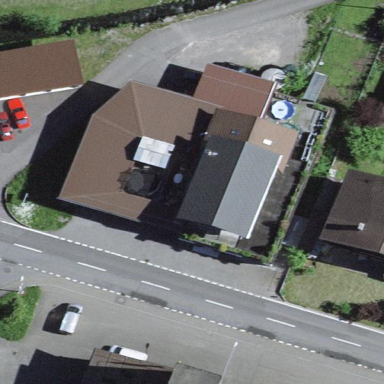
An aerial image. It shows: Simple house.